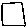
Label: square